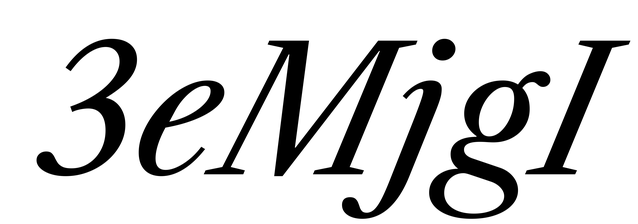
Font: LibreCaslonText-Italic_Italic